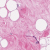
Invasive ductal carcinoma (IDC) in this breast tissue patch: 0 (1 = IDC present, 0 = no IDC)